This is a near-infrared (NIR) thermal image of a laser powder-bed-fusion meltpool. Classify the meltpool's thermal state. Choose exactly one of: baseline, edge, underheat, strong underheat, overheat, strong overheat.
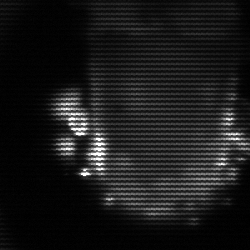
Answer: baseline